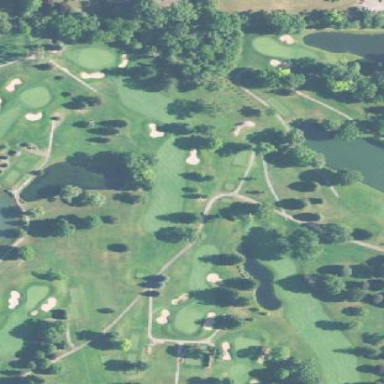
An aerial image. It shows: Scenic golf fairway.